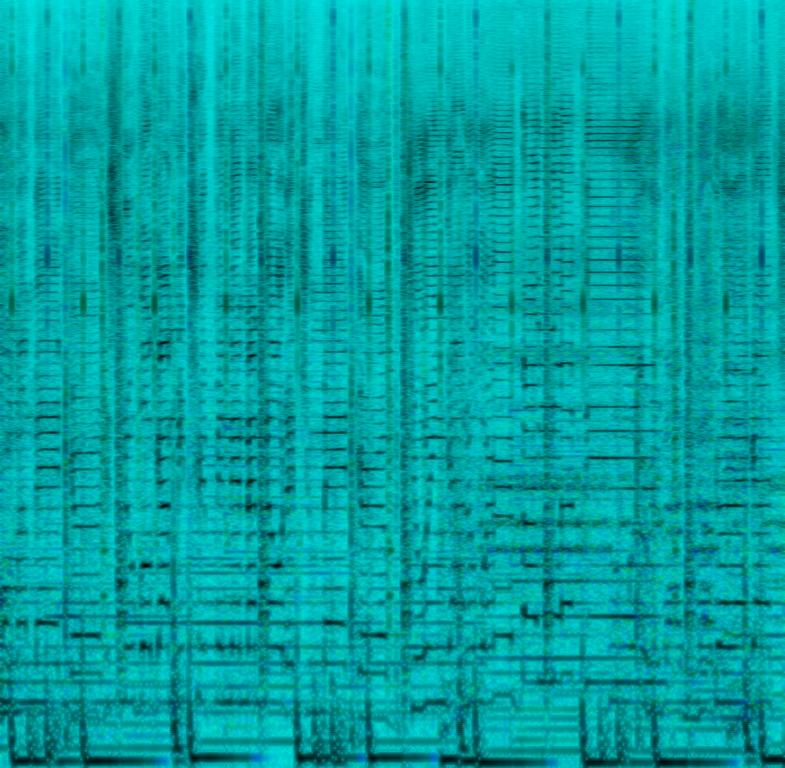
The Hip Hip song features an autotune male vocal, alongside harmonizing background vocals, singing over boomy 808 bass, snappy rimshots, synth pad chords, synth organ keys chords and tinny hi hats. It sounds groovy and addictive.